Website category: book
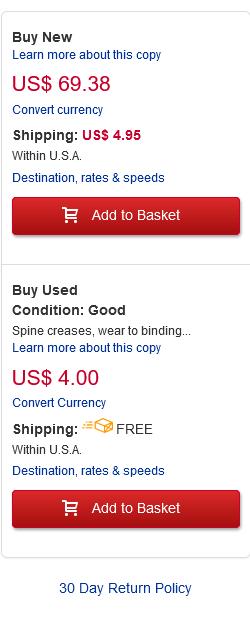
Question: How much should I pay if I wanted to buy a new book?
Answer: US$ 69.38

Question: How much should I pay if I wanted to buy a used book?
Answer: US$ 4.00

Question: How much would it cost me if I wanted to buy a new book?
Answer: US$ 69.38

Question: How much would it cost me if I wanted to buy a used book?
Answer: US$ 4.00

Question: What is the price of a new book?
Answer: US$ 69.38

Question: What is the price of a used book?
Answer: US$ 4.00

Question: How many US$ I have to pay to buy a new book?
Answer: US$ 69.38

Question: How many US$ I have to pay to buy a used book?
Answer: US$ 4.00

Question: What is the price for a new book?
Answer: US$ 69.38

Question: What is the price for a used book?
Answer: US$ 4.00

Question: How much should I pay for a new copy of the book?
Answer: US$ 69.38

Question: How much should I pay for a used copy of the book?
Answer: US$ 4.00

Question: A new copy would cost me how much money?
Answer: US$ 69.38

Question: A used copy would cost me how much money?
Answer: US$ 4.00

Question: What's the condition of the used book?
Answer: Good

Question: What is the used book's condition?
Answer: Good

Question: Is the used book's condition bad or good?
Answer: Good

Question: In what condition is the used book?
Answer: Good

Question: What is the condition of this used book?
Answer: Good

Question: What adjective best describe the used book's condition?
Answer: Good

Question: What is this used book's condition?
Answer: Good

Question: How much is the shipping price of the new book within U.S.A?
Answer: US$ 4.95

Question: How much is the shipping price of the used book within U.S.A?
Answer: FREE

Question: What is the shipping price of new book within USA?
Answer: US$ 4.95

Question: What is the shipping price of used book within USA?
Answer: FREE

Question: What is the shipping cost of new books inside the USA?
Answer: US$ 4.95

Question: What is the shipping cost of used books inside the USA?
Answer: FREE

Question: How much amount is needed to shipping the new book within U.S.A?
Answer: US$ 4.95

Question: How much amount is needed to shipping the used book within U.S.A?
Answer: FREE

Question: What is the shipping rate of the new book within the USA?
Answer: US$ 4.95

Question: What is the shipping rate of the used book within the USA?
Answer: FREE

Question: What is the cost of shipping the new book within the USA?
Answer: US$ 4.95

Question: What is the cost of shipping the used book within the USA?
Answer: FREE

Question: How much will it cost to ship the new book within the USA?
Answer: US$ 4.95

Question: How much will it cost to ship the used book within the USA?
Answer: FREE